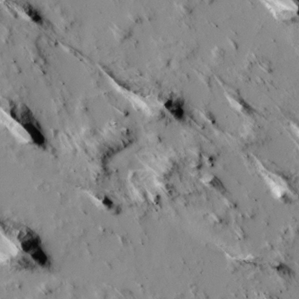
Label: non_frost